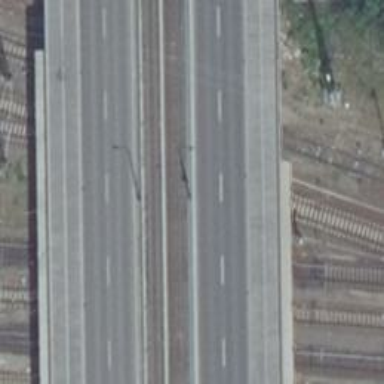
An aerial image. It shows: Abandoned railway.